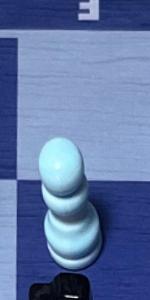
Label: Pawn_White